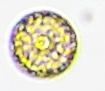
Label: Coscinodiscus